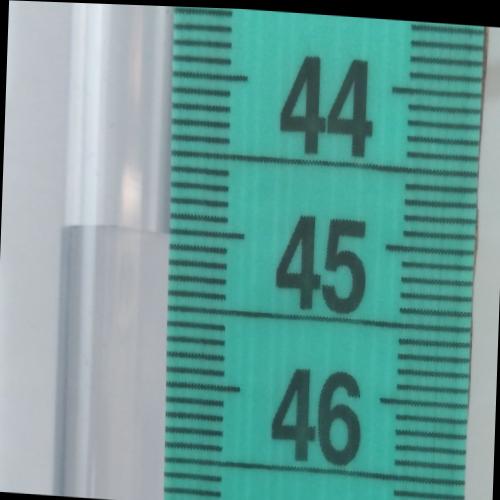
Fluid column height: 45.0 cm